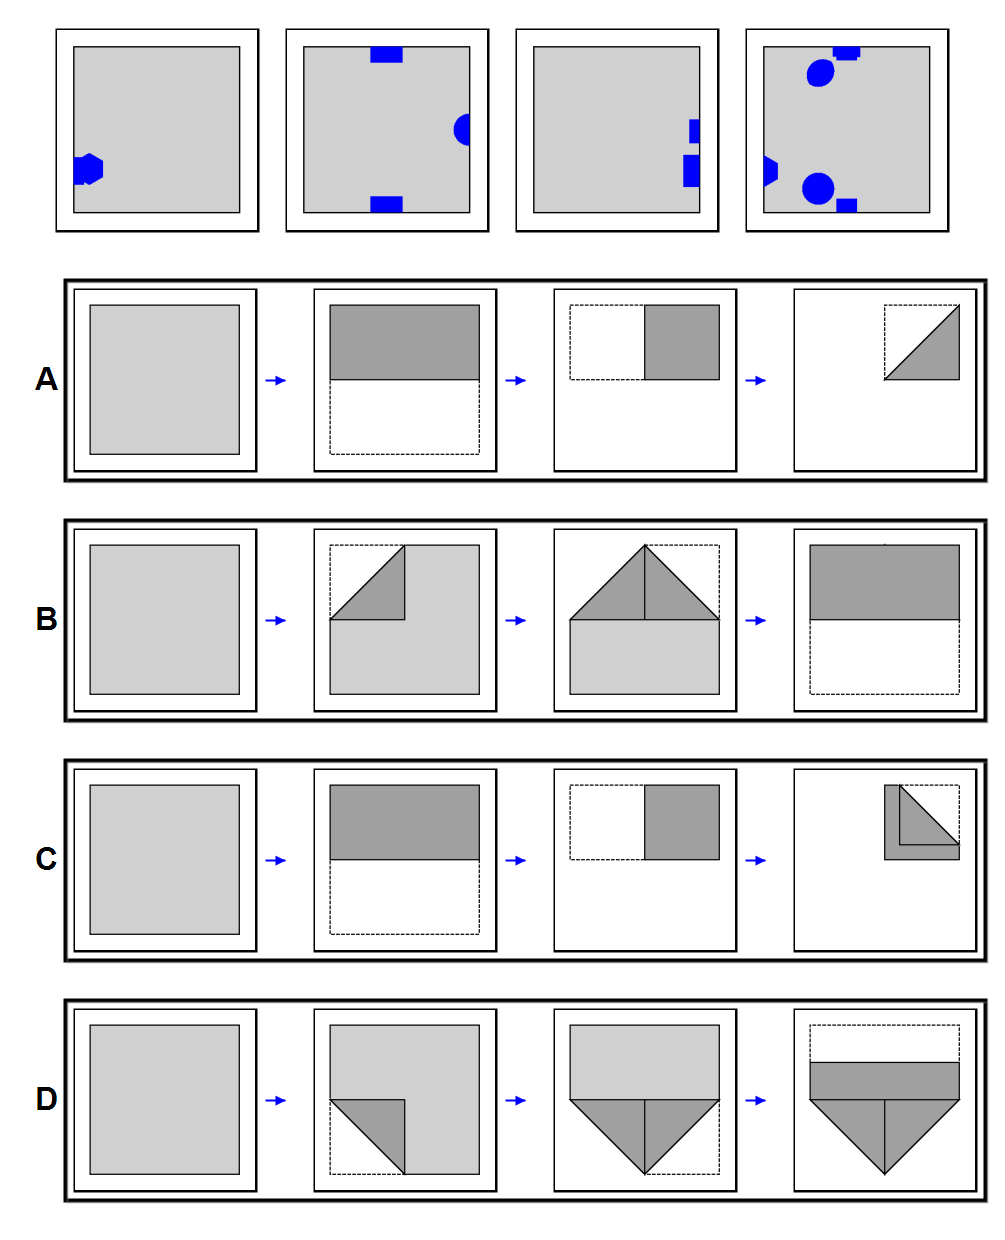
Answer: B